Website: walmart
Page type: account-selection
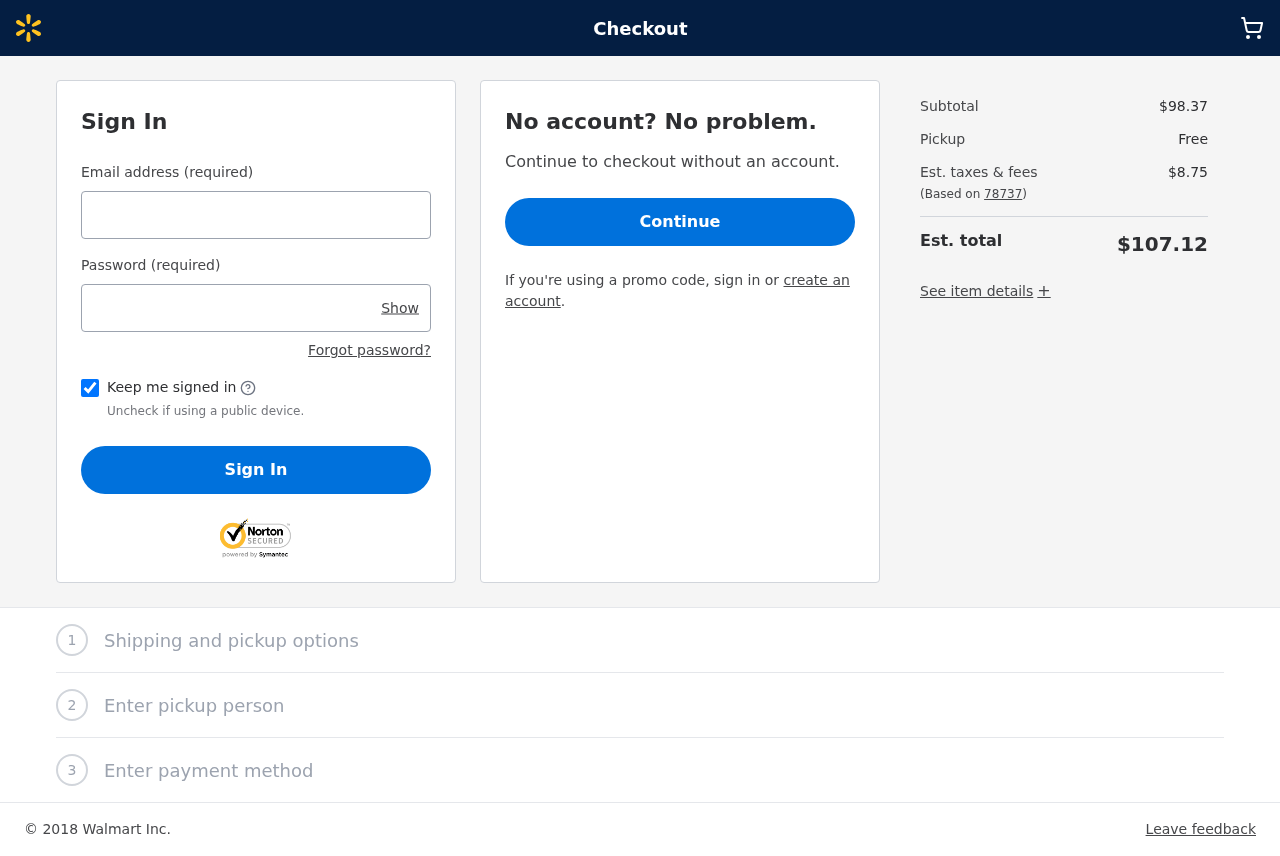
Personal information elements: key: PII_LOGIN_USERNAME
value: nancyschmidt78
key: PII_POSTCODE
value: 78737
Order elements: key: ORDER_SUBTOTAL
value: $98.37
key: ORDER_TAX
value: $8.75
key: ORDER_TOTAL
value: $107.12